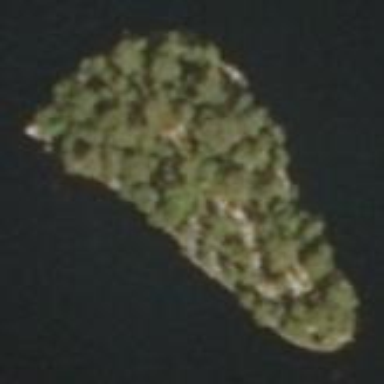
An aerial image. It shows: Image showing island.